Question: If the Value in column c matches the value in column A, then the value in the corresponding value in D should reflect in Column B

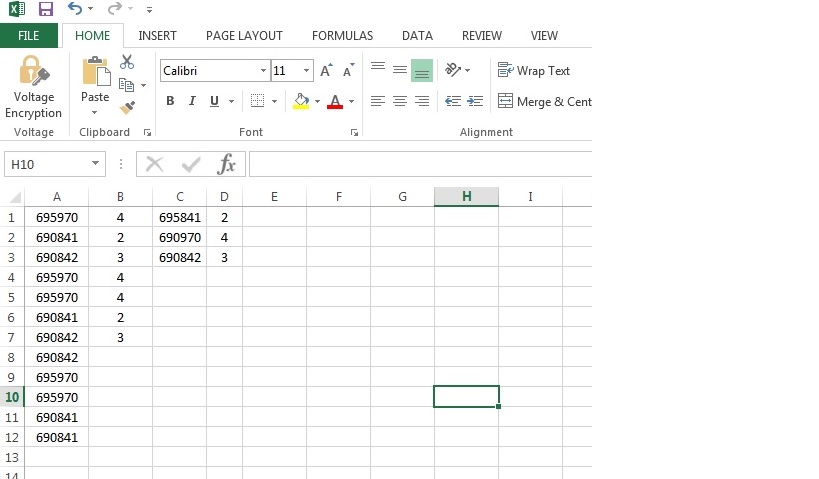
Answer: Can be done with VLOOKUP formula like this:

Produces result almost identical to your sample: